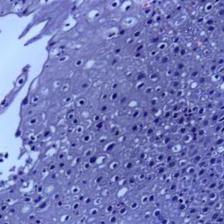
Diagnosis: OSCC